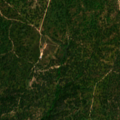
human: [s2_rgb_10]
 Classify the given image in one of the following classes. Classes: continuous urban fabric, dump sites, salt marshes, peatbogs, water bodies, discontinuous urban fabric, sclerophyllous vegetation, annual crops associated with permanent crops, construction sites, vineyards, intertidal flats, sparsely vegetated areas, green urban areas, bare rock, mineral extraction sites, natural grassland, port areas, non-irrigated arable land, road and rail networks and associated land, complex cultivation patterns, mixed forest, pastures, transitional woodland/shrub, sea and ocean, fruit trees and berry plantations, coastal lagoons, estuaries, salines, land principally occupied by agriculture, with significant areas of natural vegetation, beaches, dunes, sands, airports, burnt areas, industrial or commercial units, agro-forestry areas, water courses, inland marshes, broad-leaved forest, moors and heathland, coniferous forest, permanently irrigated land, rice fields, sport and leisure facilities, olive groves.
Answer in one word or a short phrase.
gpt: continuous urban fabric